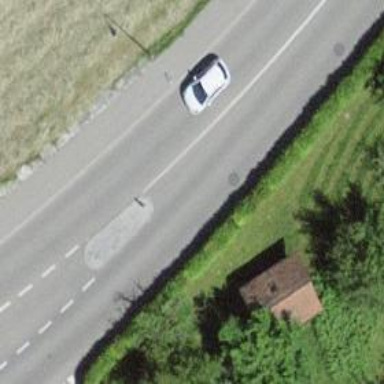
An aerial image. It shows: Tertiary road with asphalt surface.